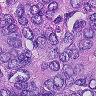
Metastatic tissue present: yes